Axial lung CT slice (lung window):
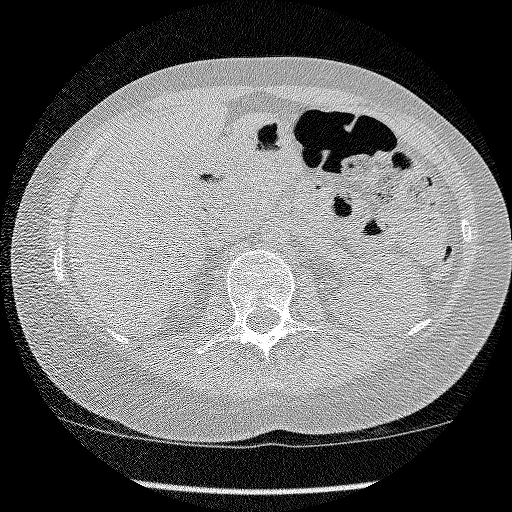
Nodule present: no